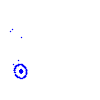
Particle: proton